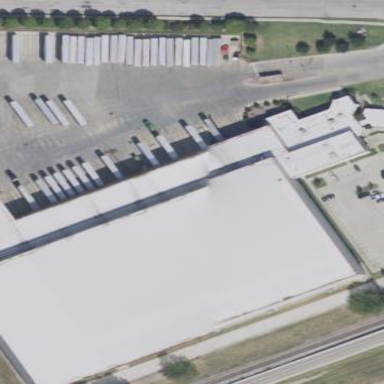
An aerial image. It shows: Logistics area.